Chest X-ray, AP view. Patient: 20 years old, sex M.
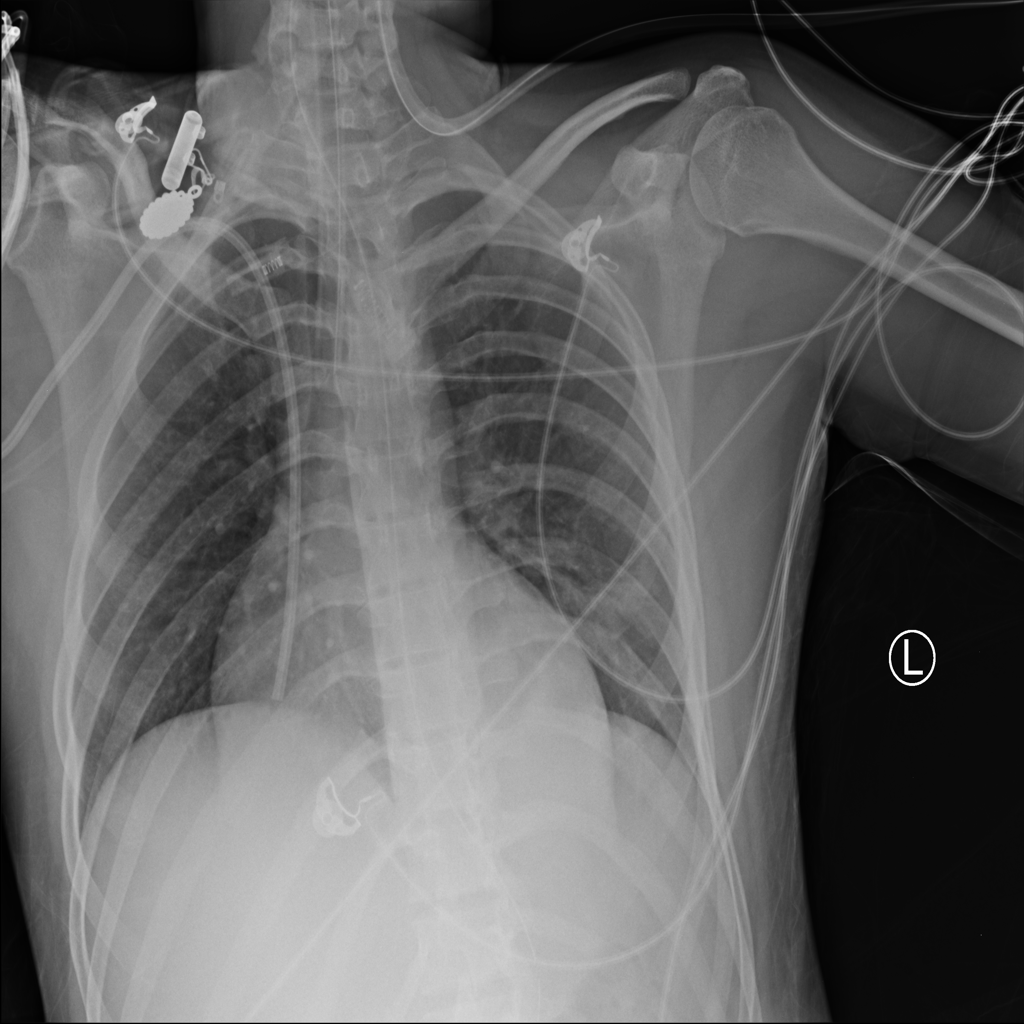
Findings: Cardiomegaly, Effusion